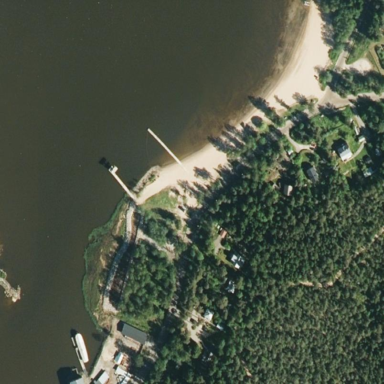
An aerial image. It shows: Beach area suitable for swimming.